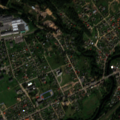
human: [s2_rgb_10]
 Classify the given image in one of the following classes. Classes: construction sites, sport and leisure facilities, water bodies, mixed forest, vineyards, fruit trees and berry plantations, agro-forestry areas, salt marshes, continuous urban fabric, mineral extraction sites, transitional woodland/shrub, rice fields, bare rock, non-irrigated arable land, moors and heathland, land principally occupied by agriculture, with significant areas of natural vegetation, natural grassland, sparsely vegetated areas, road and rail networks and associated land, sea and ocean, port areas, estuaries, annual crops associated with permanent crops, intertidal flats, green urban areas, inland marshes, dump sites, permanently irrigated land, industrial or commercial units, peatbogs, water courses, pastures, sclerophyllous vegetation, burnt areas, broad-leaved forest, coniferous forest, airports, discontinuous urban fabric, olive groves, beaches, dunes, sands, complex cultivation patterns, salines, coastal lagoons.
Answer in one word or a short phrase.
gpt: discontinuous urban fabric, industrial or commercial units, road and rail networks and associated land, water bodies